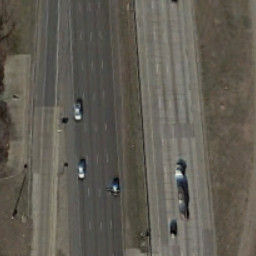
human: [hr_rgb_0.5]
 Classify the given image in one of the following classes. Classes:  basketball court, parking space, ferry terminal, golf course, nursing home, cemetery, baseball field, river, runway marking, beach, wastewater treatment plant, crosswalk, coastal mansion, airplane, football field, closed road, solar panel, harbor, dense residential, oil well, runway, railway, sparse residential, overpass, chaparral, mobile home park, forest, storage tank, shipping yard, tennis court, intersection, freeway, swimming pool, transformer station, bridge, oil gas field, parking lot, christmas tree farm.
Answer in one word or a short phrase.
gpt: freeway